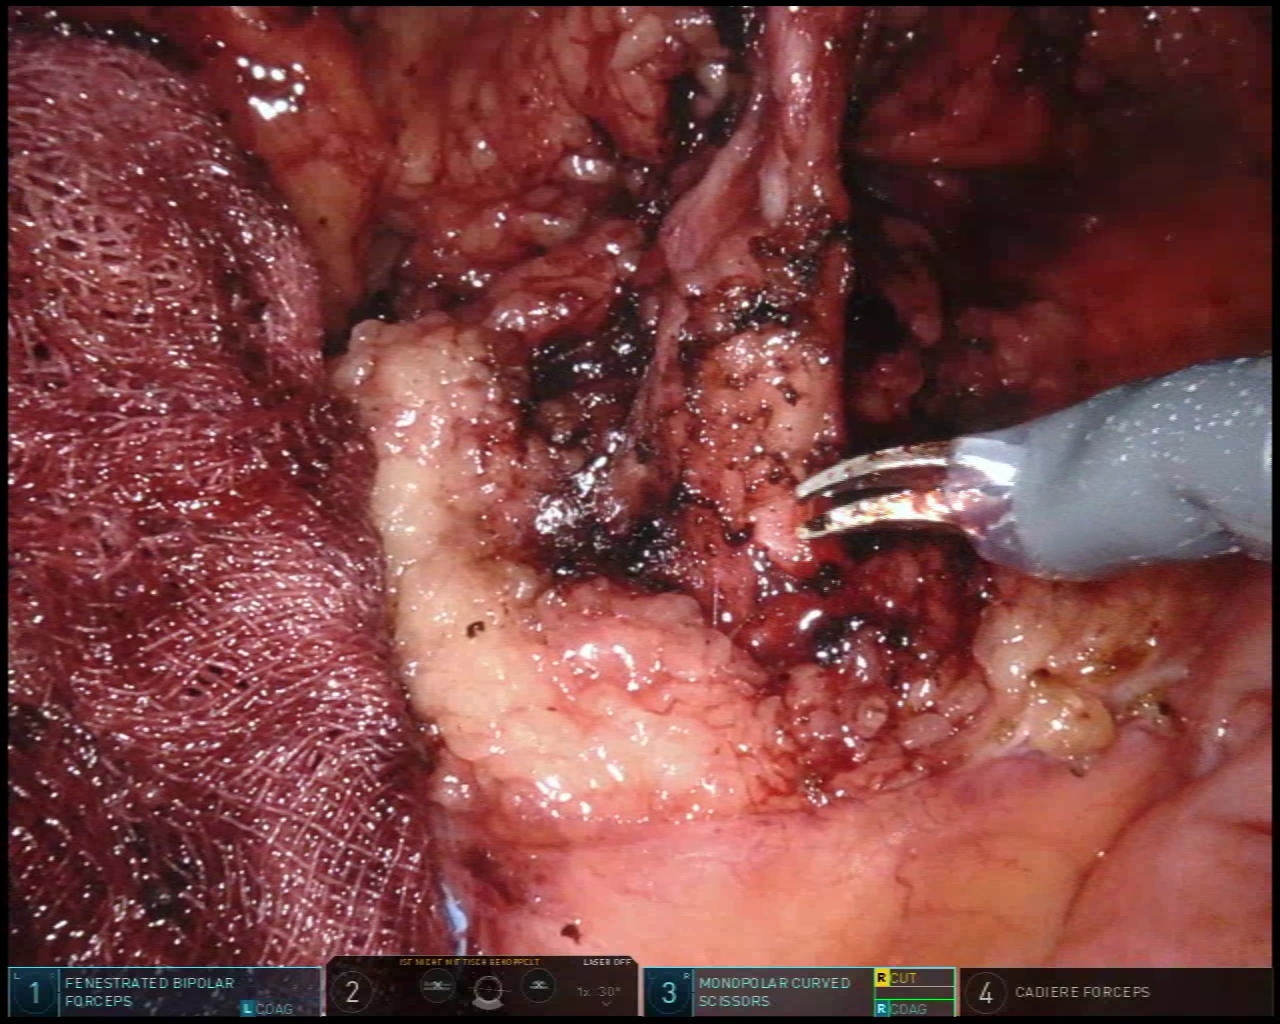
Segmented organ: inferior_mesenteric_artery
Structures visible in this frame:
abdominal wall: no
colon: no
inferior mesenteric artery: yes
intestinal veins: no
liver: no
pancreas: no
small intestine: yes
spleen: no
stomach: no
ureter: no
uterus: no
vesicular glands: no